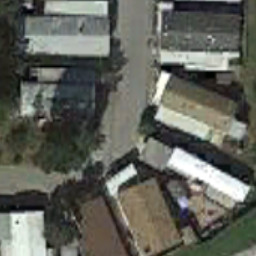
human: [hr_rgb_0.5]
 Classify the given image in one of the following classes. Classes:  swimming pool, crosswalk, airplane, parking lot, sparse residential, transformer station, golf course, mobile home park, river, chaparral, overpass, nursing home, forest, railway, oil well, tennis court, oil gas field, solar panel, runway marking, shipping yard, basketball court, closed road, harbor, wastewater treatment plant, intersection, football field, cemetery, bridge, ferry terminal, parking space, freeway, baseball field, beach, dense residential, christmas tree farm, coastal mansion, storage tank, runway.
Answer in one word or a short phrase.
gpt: mobile home park